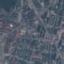
Land use / land cover class: Residential